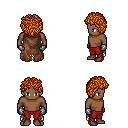
a pixel art fantasy rpg character, male body template, human, dark skin, brown tattered cape, red pants, dark blonde curly afro hairstyle, metal gloves, brown shoes, four views (front, back, left, right), 2x2 character sprite sheet, small pixel art, hard edges, no anti-aliasing